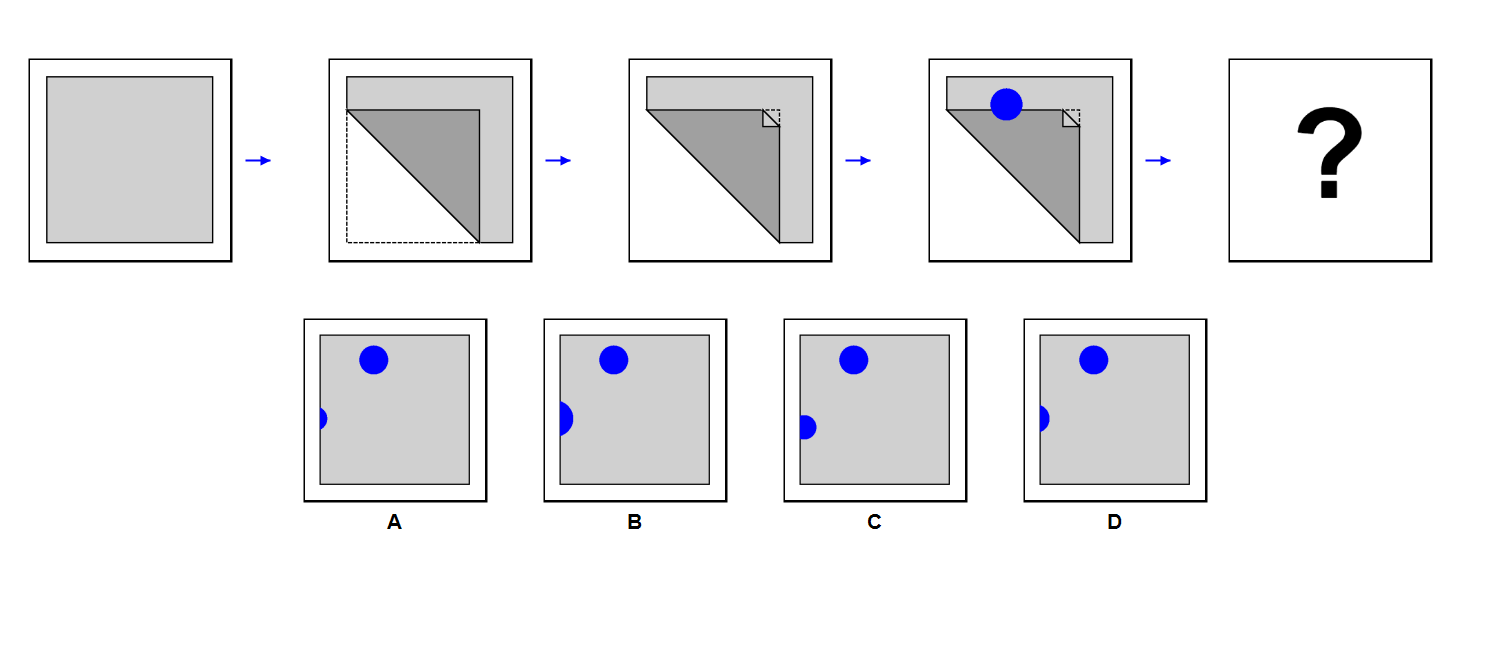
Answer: D